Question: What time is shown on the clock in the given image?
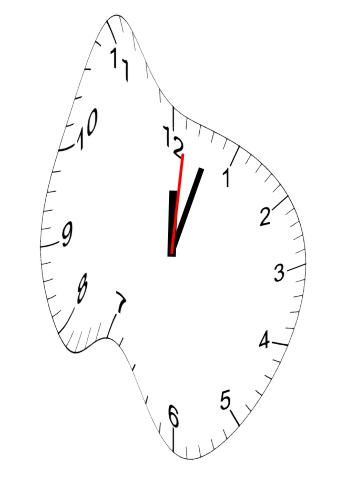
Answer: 12:03:01